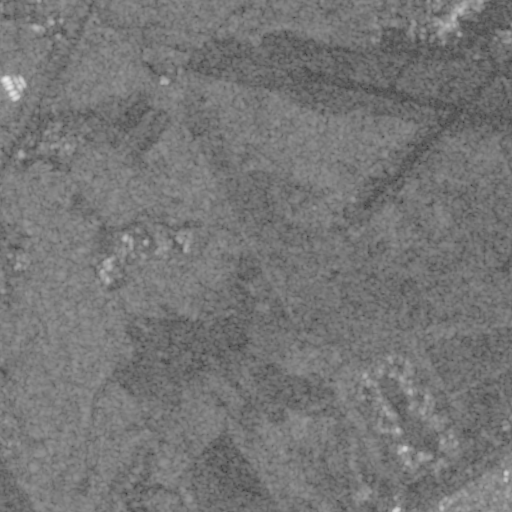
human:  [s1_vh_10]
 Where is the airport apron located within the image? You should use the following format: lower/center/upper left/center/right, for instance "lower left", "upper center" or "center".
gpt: The airport apron is located in the upper right of the image.
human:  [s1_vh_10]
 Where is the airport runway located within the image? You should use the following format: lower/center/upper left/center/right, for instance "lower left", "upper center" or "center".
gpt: The airport runway is located in the upper right of the image.
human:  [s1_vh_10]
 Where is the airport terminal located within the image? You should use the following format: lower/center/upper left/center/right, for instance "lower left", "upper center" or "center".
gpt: The airport terminal is located in the upper right of the image.
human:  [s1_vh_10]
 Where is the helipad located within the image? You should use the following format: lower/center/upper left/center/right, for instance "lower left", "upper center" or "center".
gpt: The helipad is located in the upper left of the image.
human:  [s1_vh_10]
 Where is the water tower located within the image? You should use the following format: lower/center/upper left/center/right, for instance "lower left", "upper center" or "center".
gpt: The water tower is located in the lower right of the image.
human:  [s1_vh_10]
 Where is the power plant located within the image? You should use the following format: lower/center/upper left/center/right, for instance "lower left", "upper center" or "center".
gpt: There is no power plant in the image.

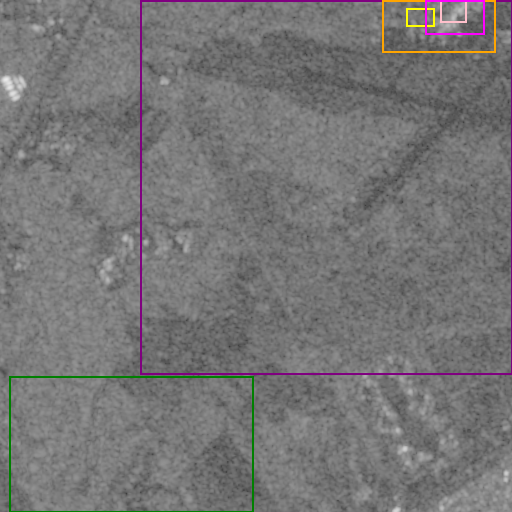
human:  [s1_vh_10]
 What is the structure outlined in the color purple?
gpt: The structure outlined in purple is an airport.
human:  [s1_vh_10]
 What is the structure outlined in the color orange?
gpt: The structure outlined in orange is an airport apron.
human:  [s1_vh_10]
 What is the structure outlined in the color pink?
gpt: The structure outlined in pink is an airport terminal.
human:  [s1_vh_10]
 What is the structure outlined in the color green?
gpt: The structure outlined in green is a park.
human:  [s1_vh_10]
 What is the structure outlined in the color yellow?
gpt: The structure outlined in yellow is a parking lot.
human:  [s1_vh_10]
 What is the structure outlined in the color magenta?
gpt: The structure outlined in magenta is a building.
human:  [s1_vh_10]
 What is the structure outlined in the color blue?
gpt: There is no blue outline.